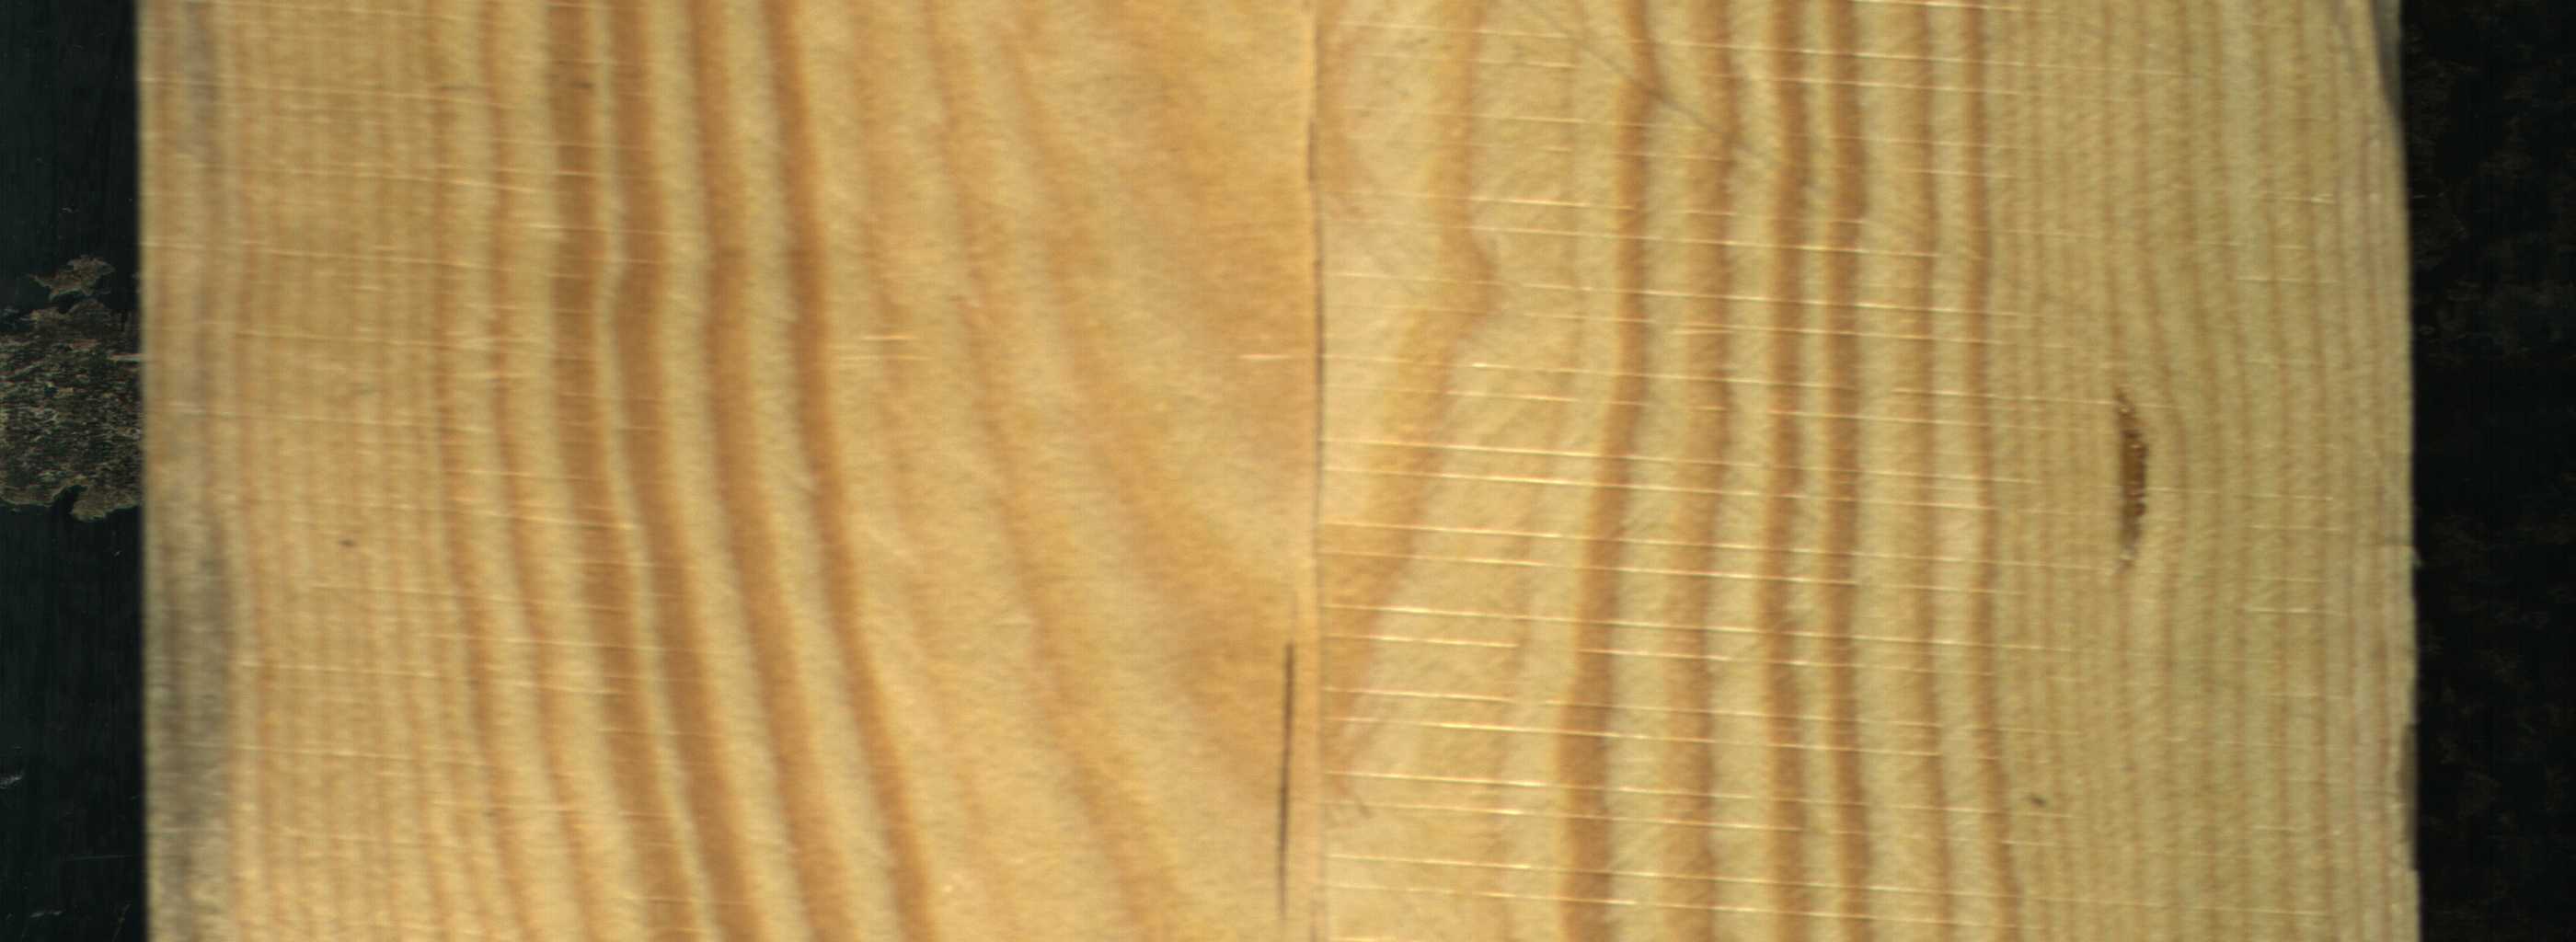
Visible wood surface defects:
Blue_Stain
resin
Crack